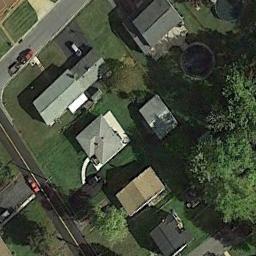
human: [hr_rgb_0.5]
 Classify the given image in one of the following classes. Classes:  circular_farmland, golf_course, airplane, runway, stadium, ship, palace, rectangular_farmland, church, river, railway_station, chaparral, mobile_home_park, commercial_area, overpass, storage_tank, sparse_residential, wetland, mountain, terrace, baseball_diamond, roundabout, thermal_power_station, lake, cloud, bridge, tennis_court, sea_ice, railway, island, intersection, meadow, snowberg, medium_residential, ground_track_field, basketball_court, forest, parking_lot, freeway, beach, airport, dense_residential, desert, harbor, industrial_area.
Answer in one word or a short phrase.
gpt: medium_residential